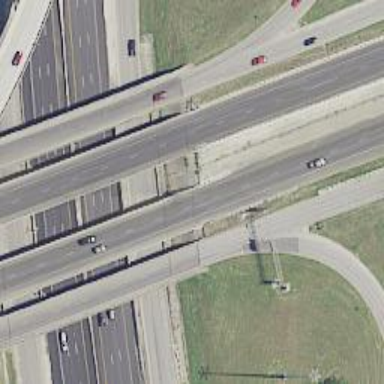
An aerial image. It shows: There is secondary road bridge with frontage road.